Field crop: maize
Growth stage: 2
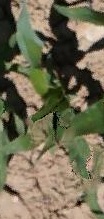
Species: maize